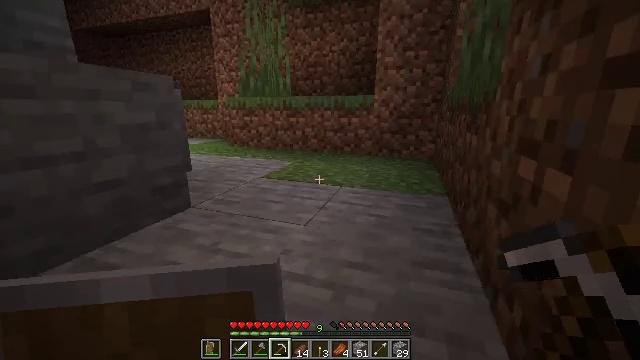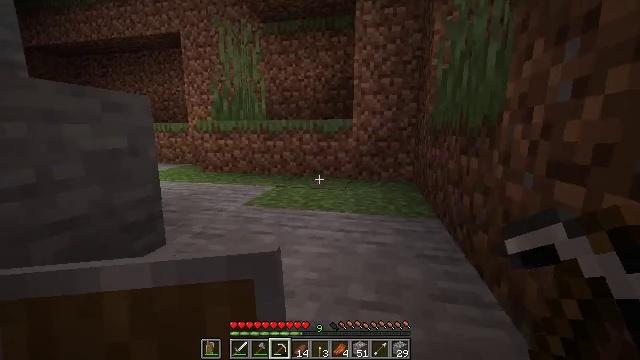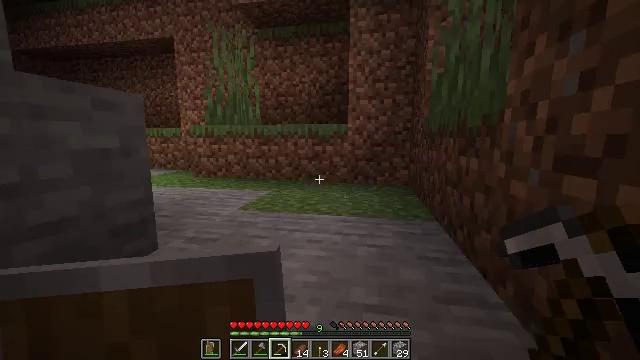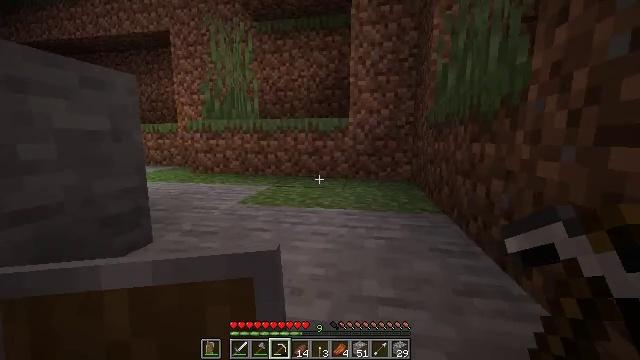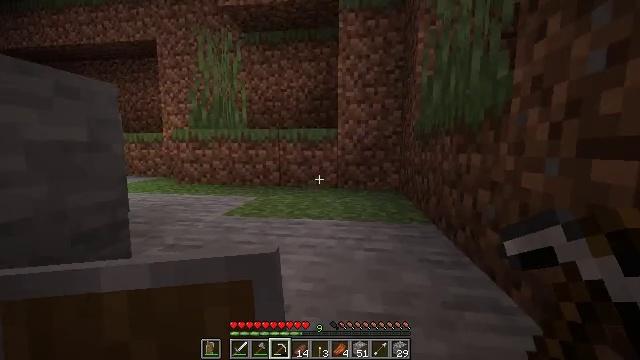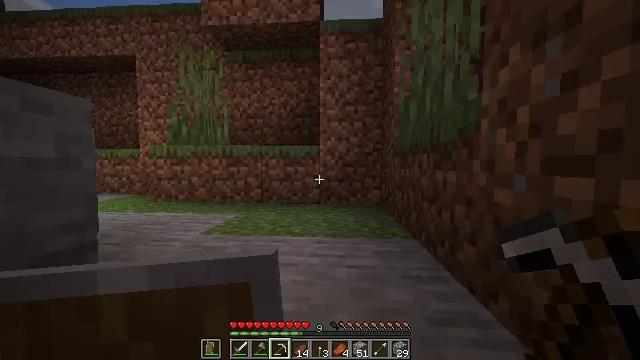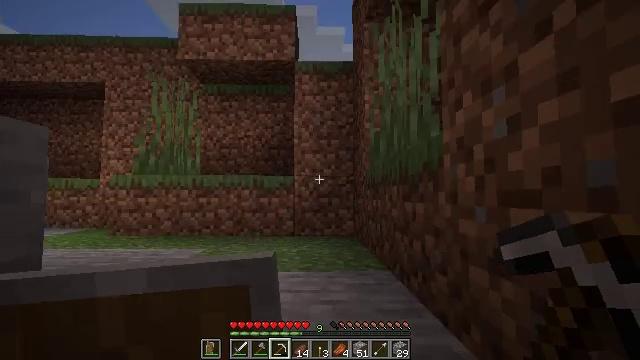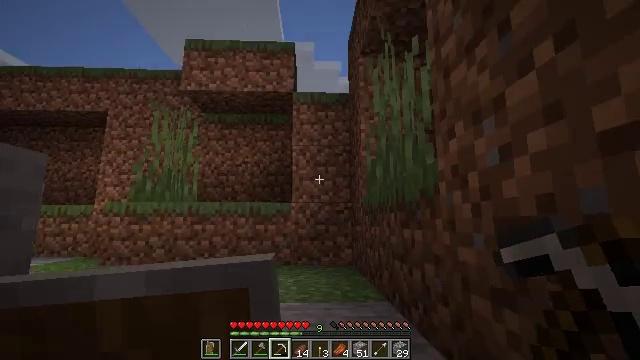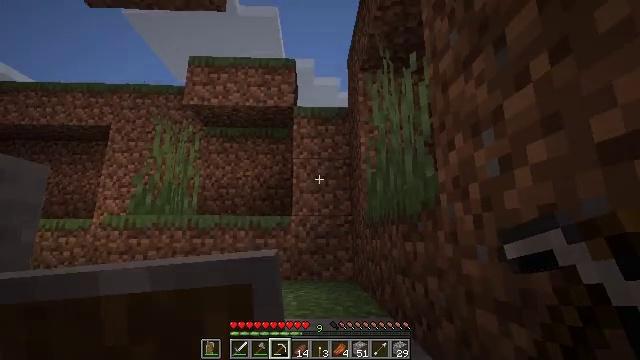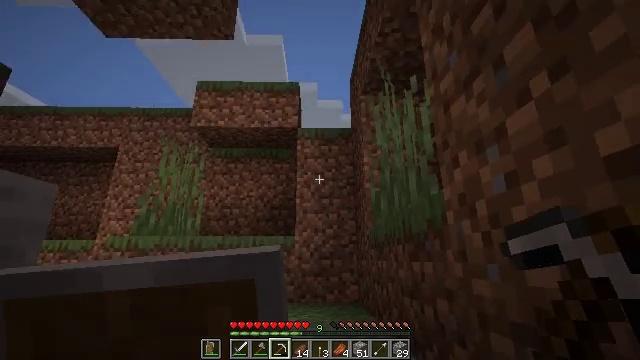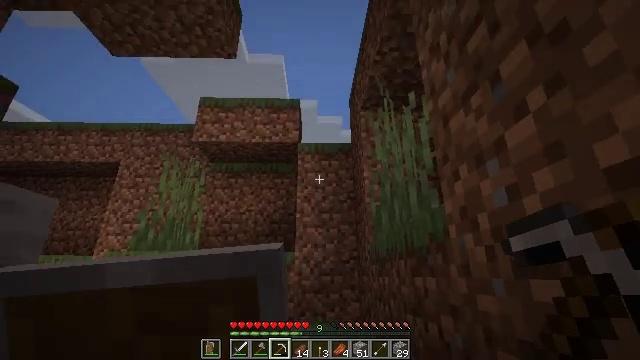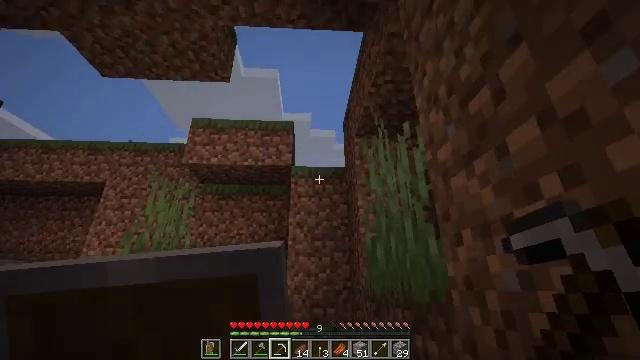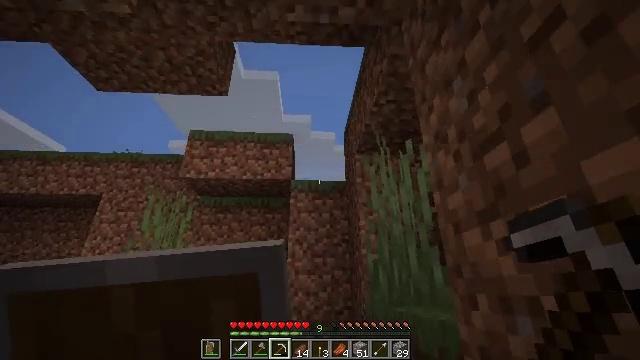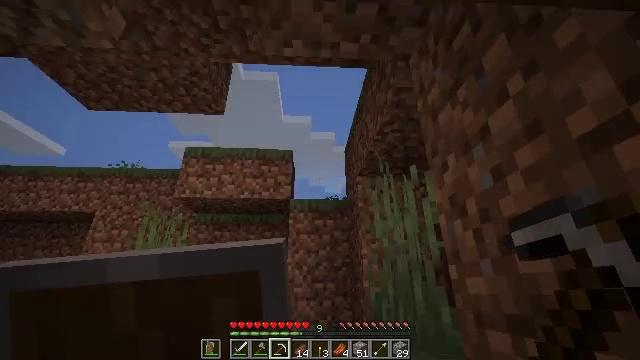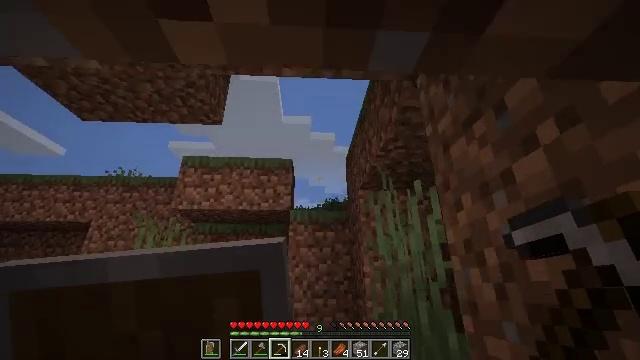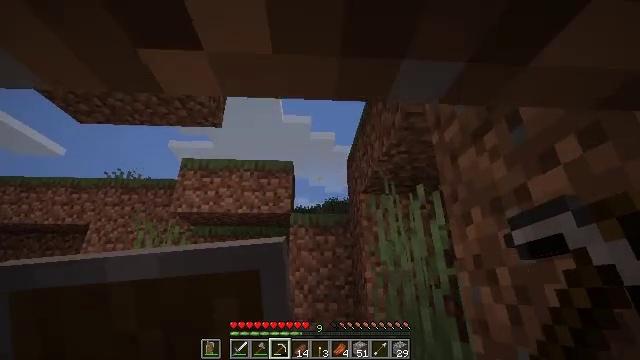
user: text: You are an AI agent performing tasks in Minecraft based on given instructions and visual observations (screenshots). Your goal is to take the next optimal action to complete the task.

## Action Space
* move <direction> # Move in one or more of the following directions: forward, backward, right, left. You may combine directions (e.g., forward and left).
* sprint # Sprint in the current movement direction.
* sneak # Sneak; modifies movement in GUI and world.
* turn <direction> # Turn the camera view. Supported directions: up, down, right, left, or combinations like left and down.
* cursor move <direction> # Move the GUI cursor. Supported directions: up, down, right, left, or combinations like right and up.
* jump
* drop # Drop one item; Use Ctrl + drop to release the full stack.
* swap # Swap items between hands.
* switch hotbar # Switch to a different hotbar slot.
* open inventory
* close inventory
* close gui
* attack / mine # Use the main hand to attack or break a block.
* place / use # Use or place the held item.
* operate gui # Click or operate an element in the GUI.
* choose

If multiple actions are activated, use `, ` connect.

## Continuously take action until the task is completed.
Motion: motion action
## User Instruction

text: Break the grass block.
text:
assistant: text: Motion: move forward and move left, turn right and up, jump
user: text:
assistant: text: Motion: move forward and move left, turn right and up, jump
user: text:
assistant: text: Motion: move forward and move left, jump
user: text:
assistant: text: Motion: move forward and move left, turn right and up
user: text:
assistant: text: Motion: move forward and move left, turn right and up
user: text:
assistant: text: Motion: move forward and move left, turn right and up
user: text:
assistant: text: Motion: move forward, turn up
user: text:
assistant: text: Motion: move forward, turn up
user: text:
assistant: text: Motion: move forward, turn up
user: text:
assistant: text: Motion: move forward, turn up
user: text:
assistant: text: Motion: move forward, turn right and up, jump
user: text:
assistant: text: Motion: move forward, jump
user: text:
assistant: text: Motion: move forward, jump
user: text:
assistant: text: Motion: move forward and move left, jump
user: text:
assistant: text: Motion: move forward and move left, jump
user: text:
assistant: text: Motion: move forward and move left
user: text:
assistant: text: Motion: move forward, turn right and down
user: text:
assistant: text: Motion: move forward, turn right and down
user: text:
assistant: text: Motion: move forward, turn down, attack / mine
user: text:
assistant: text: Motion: move forward, attack / mine
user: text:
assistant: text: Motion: move forward, attack / mine
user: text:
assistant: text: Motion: move forward, attack / mine
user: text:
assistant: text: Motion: move forward, attack / mine
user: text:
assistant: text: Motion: move forward, turn left and up, attack / mine
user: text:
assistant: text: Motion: move forward, turn up, attack / mine
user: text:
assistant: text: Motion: move forward, attack / mine
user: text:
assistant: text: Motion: attack / mine
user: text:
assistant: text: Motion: attack / mine
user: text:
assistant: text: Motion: attack / mine
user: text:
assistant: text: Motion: attack / mine